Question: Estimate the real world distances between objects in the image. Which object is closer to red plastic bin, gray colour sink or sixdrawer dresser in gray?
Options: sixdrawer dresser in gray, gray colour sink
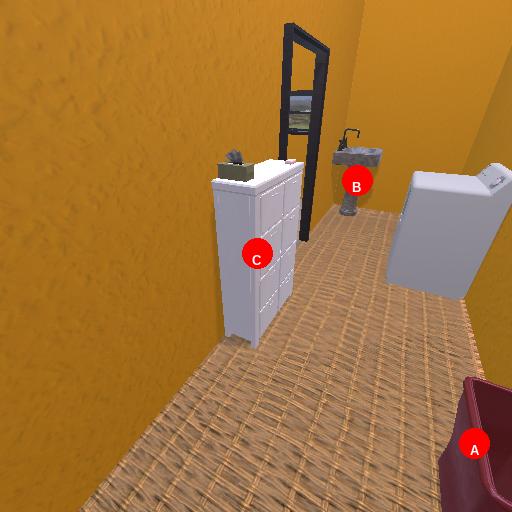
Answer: sixdrawer dresser in gray